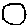
Label: circle